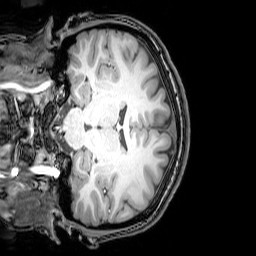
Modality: T1w
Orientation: coronal
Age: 26
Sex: female
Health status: healthy
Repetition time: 0.081 s
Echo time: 0.037 s